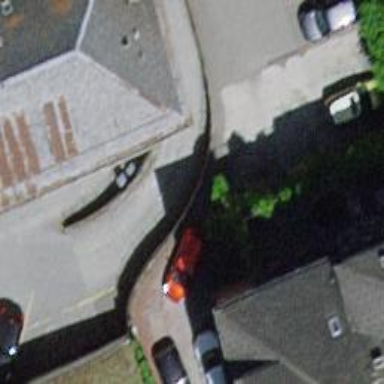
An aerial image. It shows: Retaining wall.